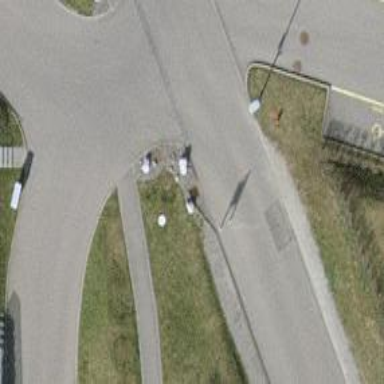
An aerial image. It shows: Block barrier.